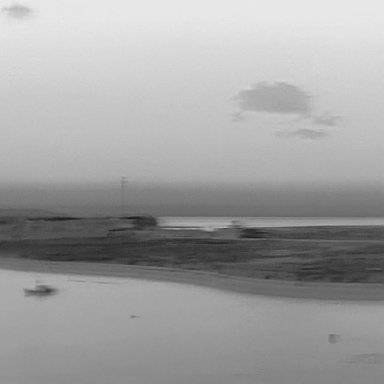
There is a bulk_carrier in the infrared image.